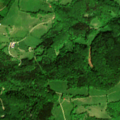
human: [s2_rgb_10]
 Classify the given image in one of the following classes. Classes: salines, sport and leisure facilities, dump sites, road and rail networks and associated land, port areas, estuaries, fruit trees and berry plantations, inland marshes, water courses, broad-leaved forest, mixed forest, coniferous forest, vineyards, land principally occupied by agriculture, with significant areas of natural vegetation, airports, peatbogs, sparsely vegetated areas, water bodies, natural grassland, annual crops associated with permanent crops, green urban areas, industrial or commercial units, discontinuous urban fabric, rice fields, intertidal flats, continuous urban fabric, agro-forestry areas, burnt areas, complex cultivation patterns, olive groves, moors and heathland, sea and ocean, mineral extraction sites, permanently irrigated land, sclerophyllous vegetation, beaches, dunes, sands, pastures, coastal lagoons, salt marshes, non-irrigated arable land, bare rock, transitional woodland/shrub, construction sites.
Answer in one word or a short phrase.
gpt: pastures, mixed forest